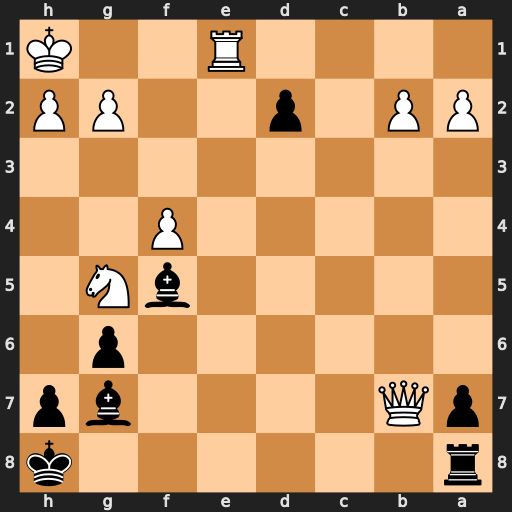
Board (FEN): r6k/pQ4bp/6p1/5bN1/5P2/8/PP1p2PP/4R2K
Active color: b
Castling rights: -
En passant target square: -
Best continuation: dxe1=Q#